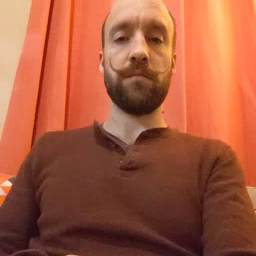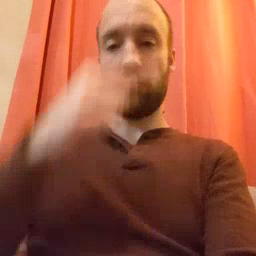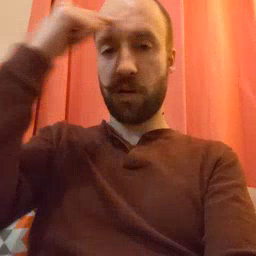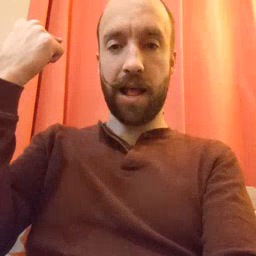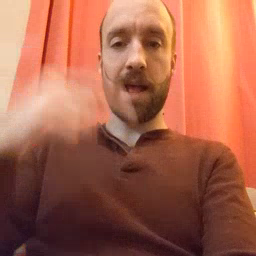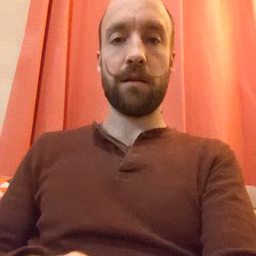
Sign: black